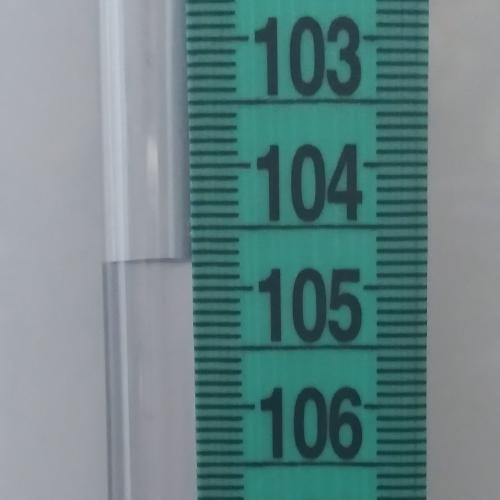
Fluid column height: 104.8 cm